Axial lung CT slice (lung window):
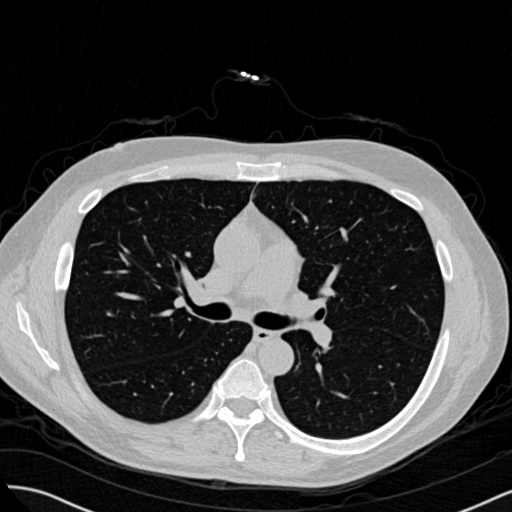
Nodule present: no